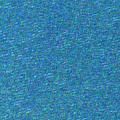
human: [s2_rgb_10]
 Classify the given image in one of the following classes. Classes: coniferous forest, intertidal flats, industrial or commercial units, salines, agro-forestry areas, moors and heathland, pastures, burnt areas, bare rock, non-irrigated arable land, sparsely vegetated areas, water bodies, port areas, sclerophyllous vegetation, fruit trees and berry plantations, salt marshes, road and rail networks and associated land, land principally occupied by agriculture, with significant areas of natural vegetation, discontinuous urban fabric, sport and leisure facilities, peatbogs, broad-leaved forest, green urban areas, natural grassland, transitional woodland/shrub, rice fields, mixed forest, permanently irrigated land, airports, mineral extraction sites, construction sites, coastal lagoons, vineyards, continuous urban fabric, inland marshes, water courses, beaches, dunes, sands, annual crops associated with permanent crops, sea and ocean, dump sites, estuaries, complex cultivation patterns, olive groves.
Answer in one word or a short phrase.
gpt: sea and ocean